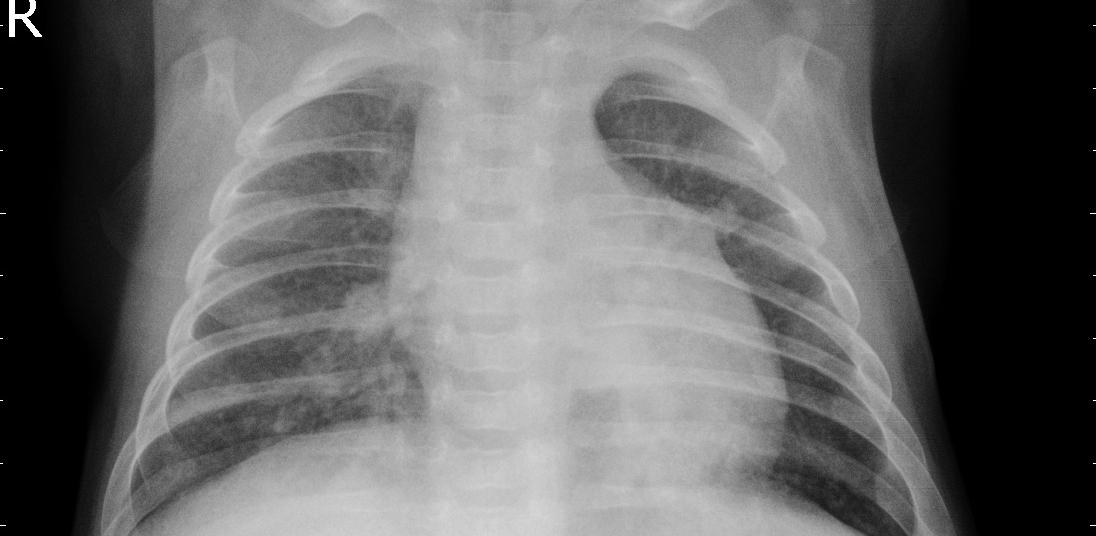
Diagnosis: PNEUMONIA